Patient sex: F
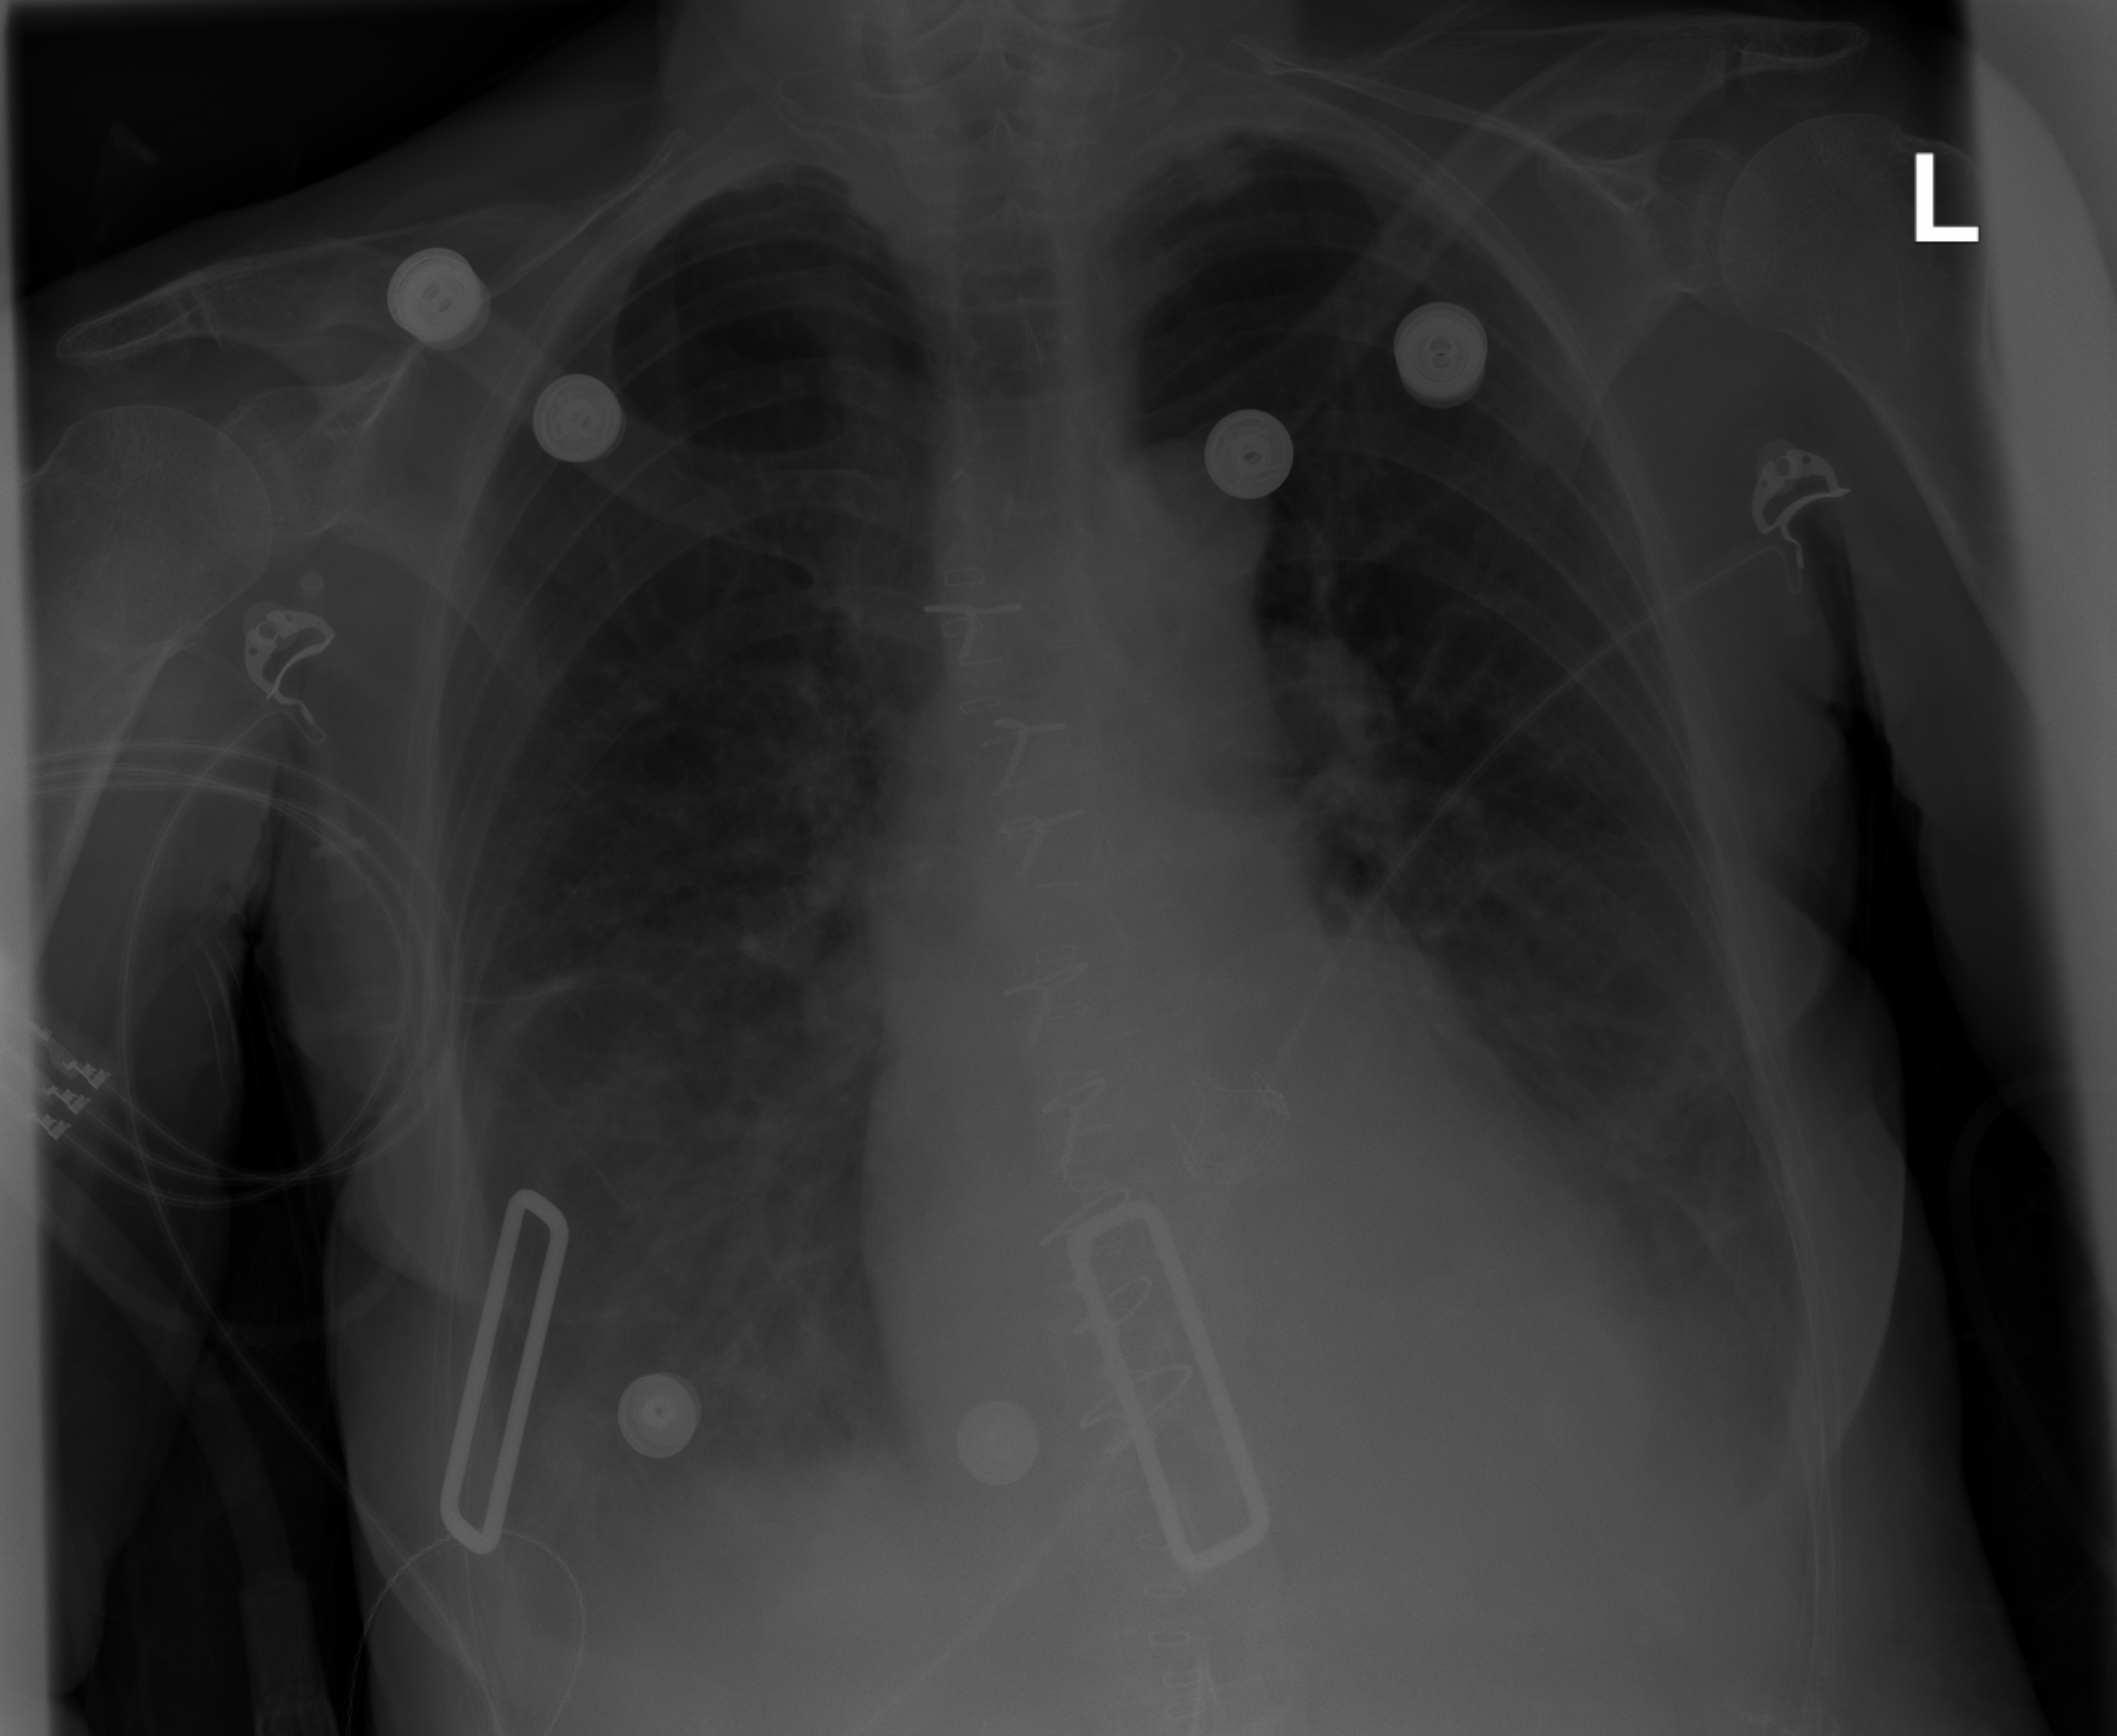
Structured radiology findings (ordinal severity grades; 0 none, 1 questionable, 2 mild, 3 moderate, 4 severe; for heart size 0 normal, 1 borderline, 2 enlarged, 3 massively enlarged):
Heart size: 0
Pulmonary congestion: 2
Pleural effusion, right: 2
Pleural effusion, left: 2
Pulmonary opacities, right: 2
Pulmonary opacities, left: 0
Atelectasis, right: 2
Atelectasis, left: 2